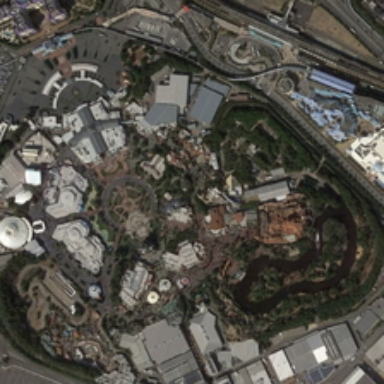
An island are in the middle of the lake .